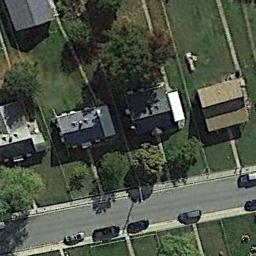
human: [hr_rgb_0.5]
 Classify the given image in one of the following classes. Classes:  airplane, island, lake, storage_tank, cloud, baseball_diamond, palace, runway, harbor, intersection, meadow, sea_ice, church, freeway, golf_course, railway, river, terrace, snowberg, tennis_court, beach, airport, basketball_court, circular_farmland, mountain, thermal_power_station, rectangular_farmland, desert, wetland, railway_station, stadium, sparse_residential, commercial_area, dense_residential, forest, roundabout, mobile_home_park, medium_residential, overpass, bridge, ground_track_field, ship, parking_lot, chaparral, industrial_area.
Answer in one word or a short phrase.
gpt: medium_residential